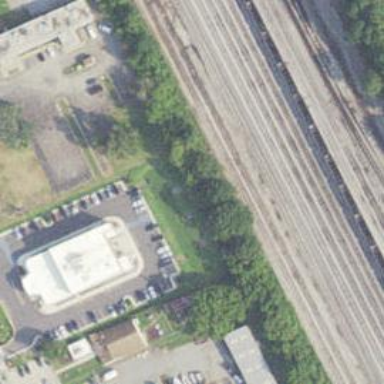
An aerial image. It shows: Railway siding for service.